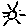
Label: sun